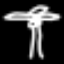
Label: palm tree